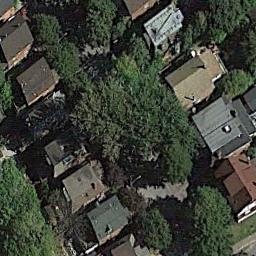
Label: medium_residential